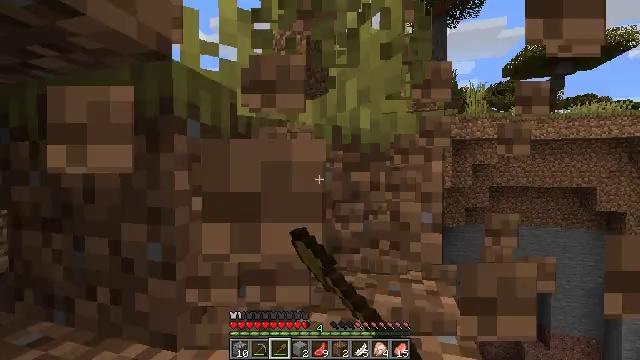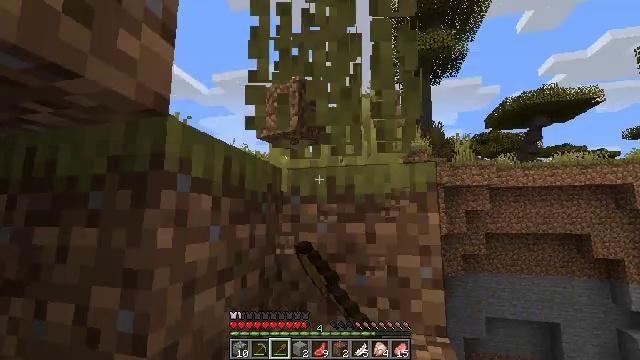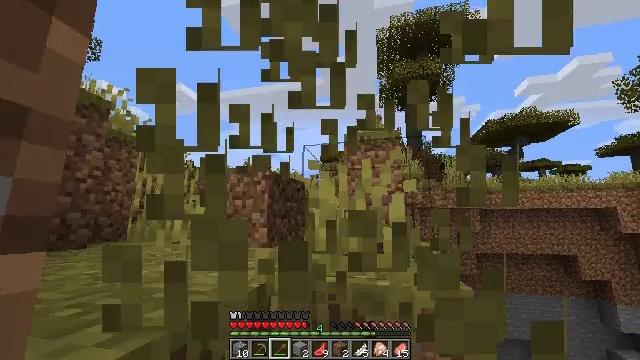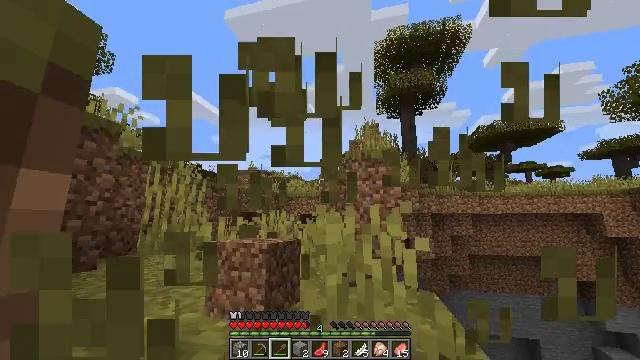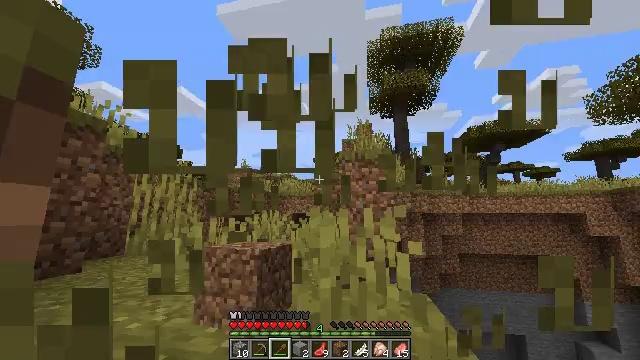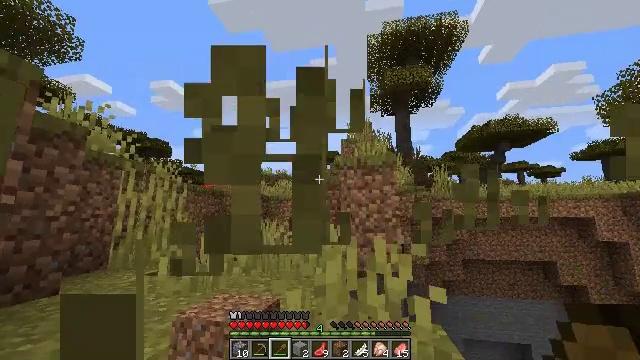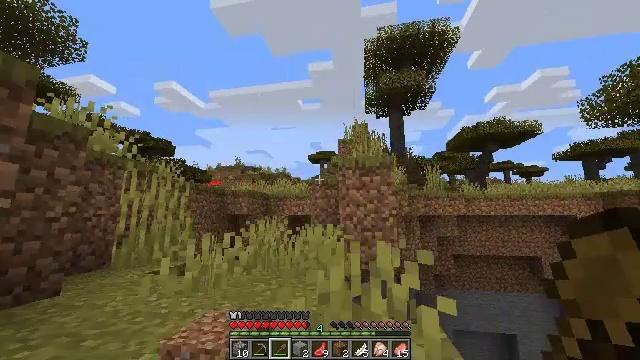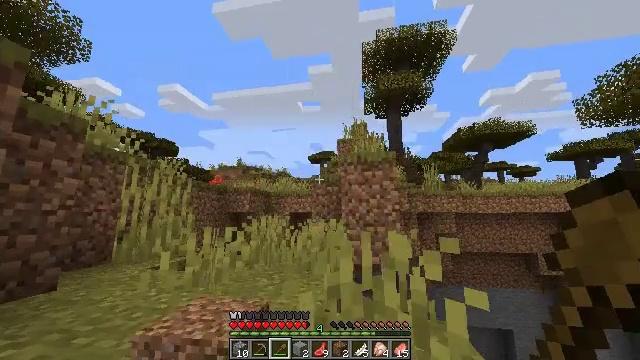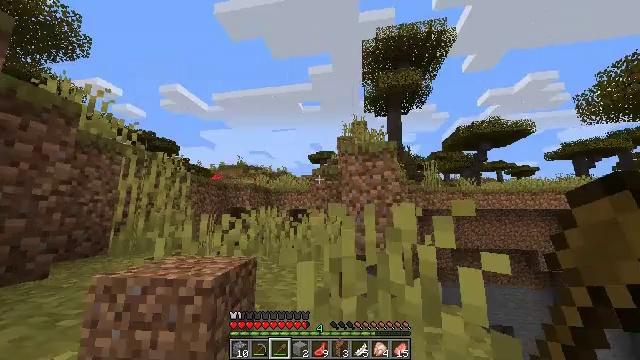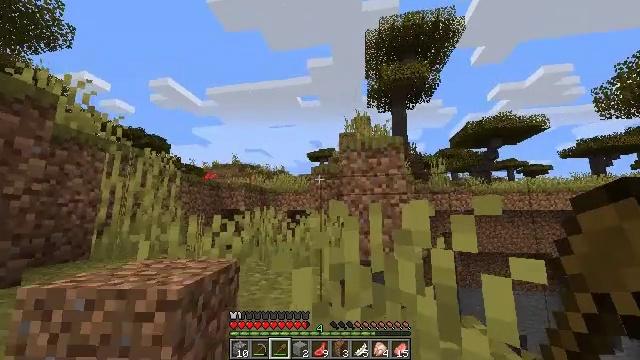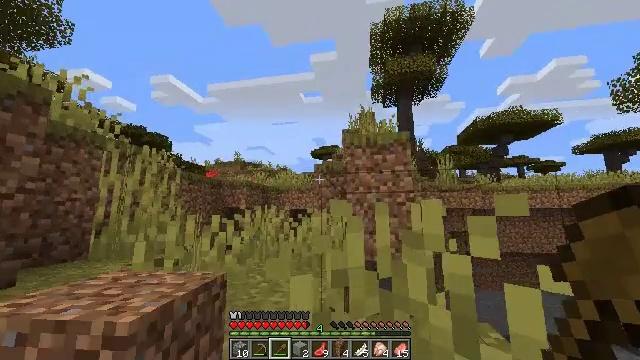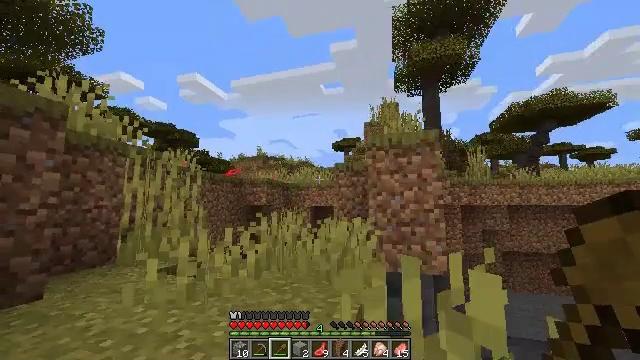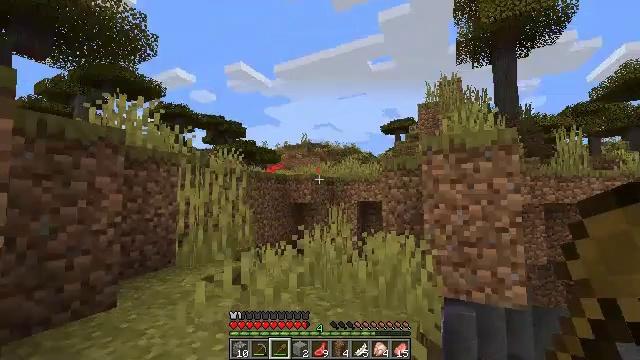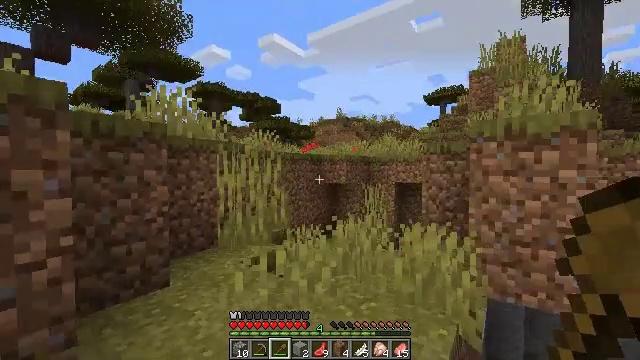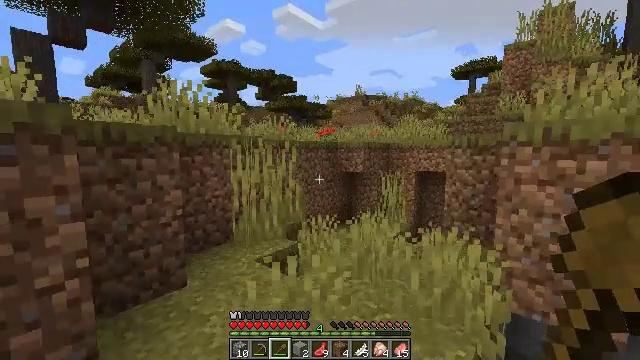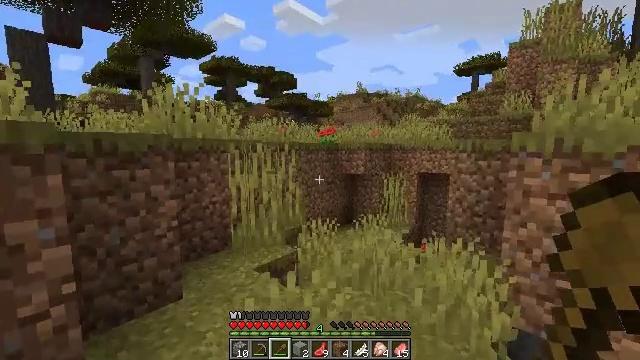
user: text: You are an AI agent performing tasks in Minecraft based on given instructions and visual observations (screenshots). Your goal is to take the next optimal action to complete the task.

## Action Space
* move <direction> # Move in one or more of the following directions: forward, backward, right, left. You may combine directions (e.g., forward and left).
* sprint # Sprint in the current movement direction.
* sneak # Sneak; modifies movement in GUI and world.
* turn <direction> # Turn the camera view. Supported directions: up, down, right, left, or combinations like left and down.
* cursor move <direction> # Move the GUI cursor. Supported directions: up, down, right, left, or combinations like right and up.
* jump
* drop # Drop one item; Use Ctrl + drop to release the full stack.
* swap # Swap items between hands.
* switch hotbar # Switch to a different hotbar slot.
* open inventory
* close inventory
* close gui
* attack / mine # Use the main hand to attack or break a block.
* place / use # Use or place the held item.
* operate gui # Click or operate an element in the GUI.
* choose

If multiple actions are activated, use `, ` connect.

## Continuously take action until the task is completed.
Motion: motion action
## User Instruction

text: Gather tall grass by hitting it.
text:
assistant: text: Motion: move forward, sprint, turn right and up, jump
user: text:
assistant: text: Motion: move forward, sprint, turn up, jump
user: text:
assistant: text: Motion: move forward, sprint, jump
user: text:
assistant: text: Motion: move forward, sprint, turn right, jump
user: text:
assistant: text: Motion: move forward, sprint, jump
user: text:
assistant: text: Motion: move forward, sprint
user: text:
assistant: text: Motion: move forward, sprint
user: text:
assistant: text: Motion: move forward, sprint
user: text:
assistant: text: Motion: move forward and move left, sprint
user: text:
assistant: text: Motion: move forward and move left, sprint
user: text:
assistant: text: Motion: move forward and move left, sprint, turn left and down, jump
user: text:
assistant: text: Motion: move forward and move left, sprint, turn left and down, jump
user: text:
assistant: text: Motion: move forward and move left, sprint, turn left and down, jump
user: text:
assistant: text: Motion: move forward and move left, sprint, turn left and down
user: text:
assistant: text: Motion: move forward and move left, sprint
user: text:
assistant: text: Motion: move forward and move left, sprint
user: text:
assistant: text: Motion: move forward and move left, sprint
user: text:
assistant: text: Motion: move forward and move left, sprint
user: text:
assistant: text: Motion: move forward, sprint, turn right
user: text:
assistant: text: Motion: move forward, sprint
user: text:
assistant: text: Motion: move forward, sprint
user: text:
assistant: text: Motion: move forward, sprint
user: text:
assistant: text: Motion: move forward, sprint, turn left
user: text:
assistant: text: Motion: move forward, sprint, turn left
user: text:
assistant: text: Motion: move forward, sprint, turn left and up
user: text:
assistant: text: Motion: move forward, sprint, turn left and up
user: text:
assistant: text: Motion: move forward, sprint, turn left
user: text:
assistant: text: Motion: move forward and move left, sprint, turn left
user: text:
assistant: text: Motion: move forward and move left, sprint, turn left, attack / mine
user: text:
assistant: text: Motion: move forward, sprint, turn left, attack / mine